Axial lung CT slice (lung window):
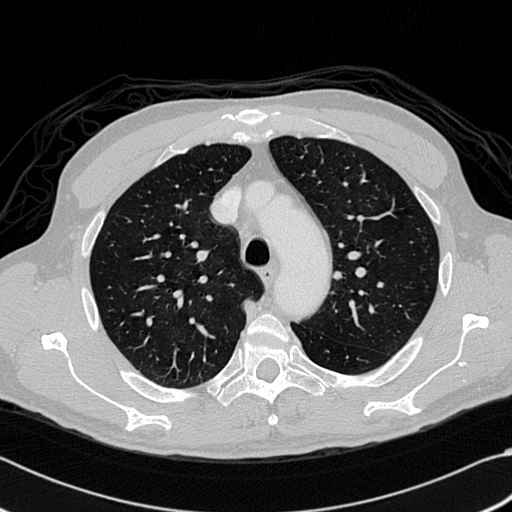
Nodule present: no